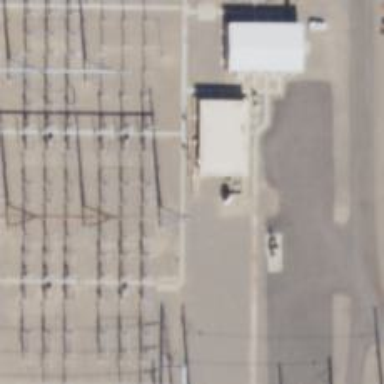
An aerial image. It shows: Switch used for power control.